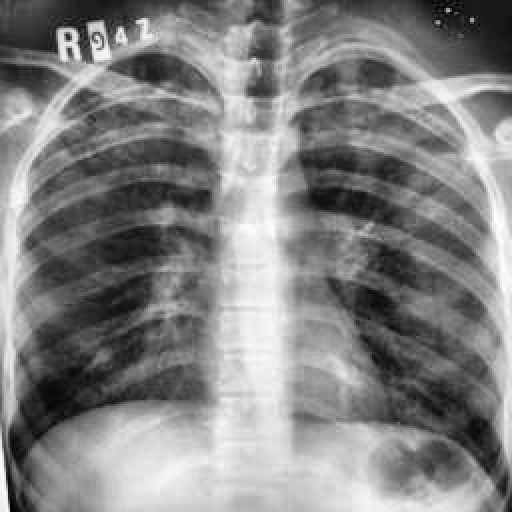
Finding: TUBERCULOSIS